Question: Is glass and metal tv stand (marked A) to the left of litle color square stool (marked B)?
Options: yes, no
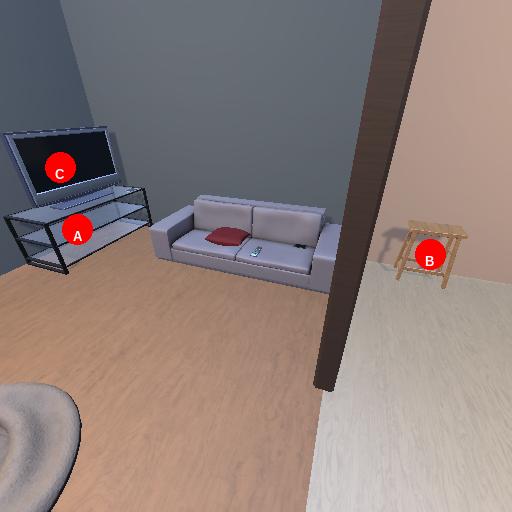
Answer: yes